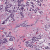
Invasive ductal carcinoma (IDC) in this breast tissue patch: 1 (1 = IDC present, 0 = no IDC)